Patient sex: F
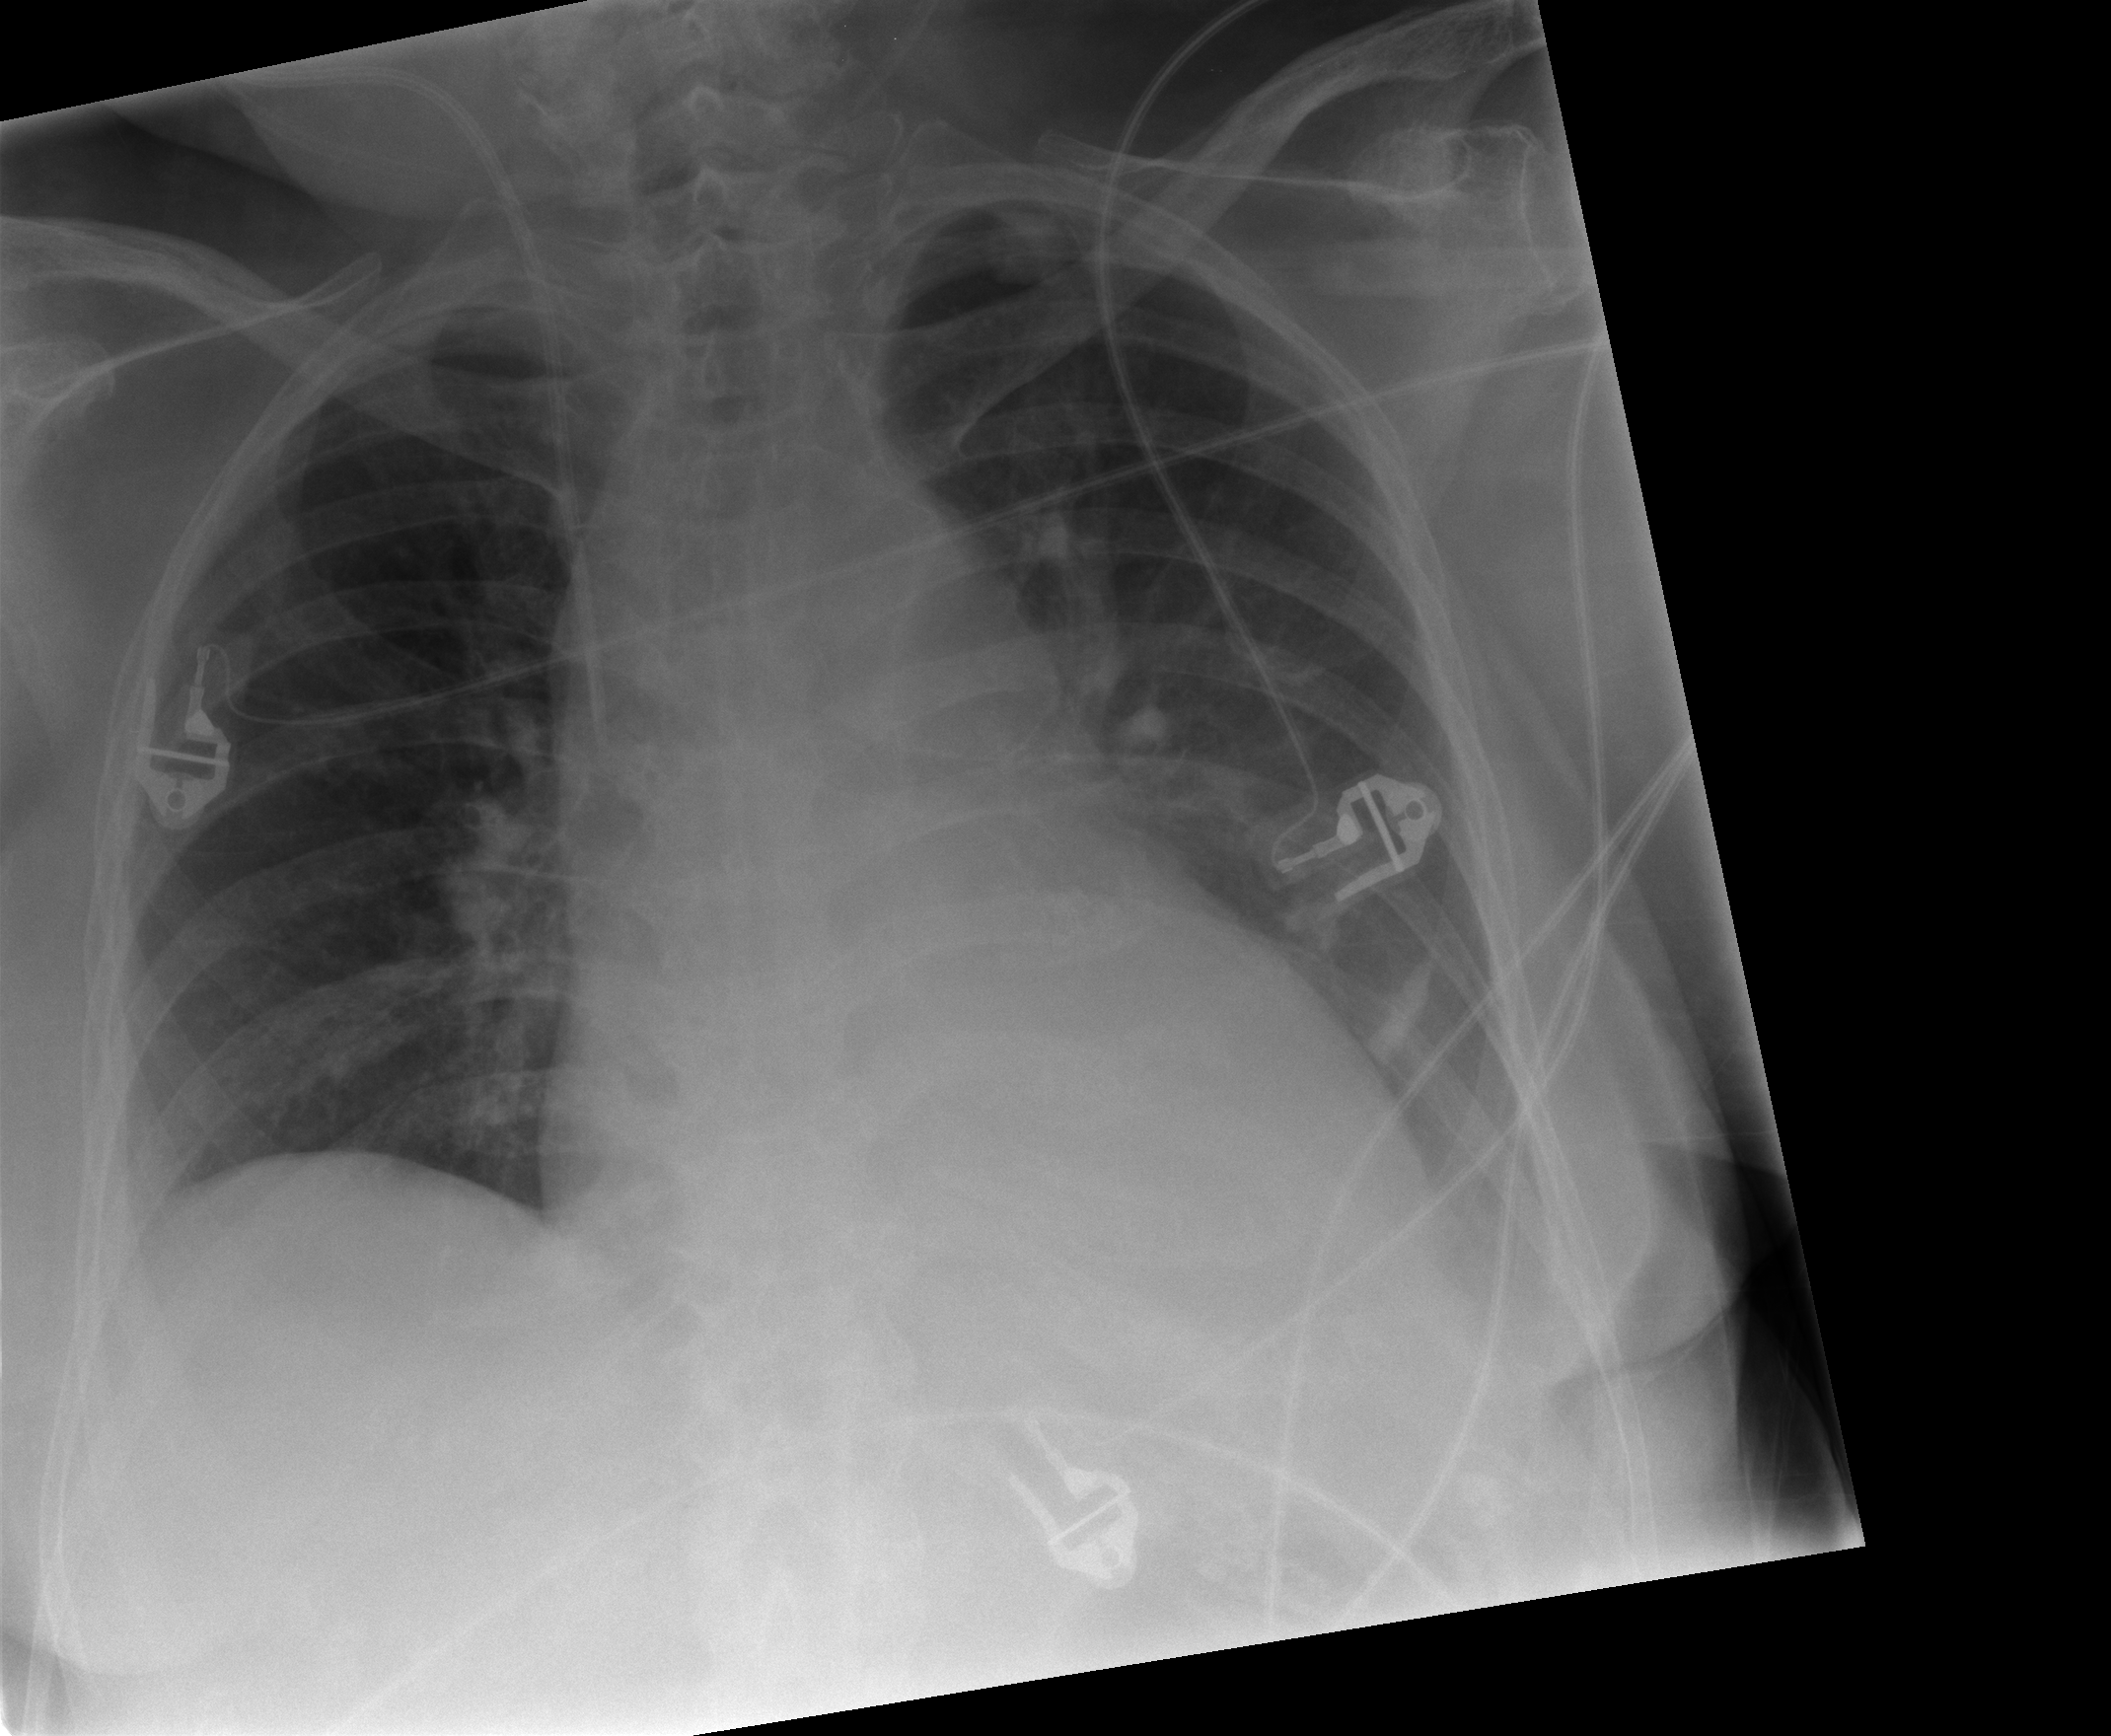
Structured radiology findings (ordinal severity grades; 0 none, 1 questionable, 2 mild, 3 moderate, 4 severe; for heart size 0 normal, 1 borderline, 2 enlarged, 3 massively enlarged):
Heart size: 2
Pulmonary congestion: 1
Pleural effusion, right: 0
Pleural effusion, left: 2
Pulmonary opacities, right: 0
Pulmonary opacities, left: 0
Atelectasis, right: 1
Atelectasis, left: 1